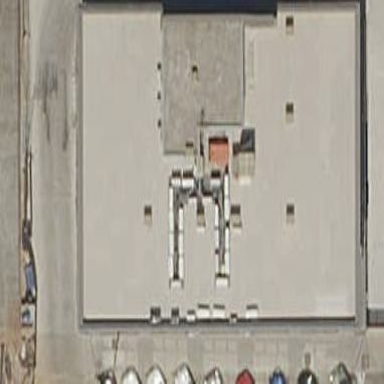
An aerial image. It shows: Office building.